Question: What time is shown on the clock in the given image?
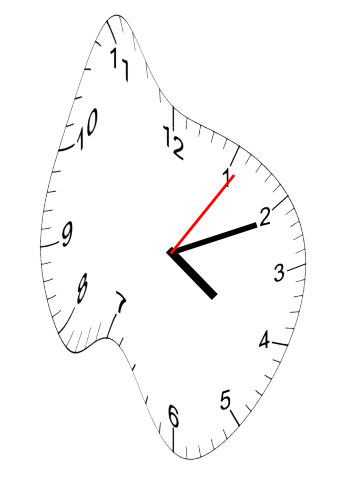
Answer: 04:11:06